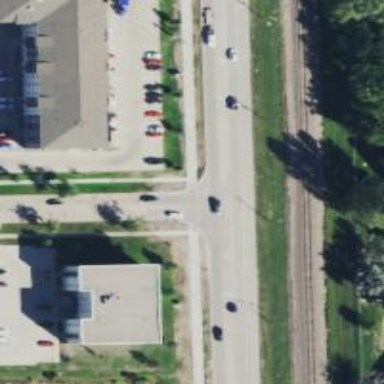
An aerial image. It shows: Uncontrolled crossing on cycleway.